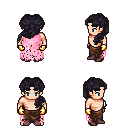
a pixel art fantasy rpg character, male body template, human, light skin, pink tattered cape, robe skirt, raven princess hairstyle, gold gloves, maroon shoes, four views (front, back, left, right), 2x2 character sprite sheet, small pixel art, hard edges, no anti-aliasing